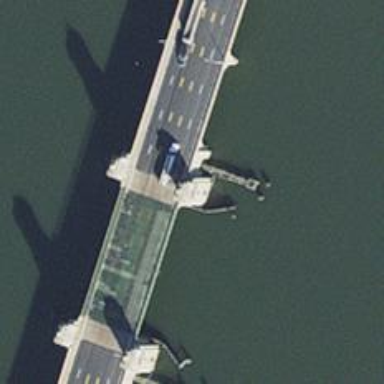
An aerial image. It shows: Primary highway with asphalt surface crossing lift bridge.